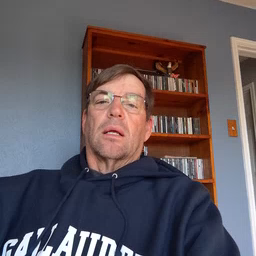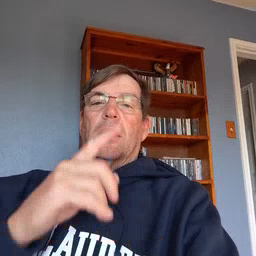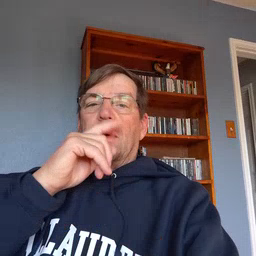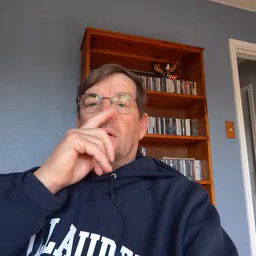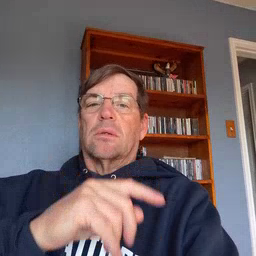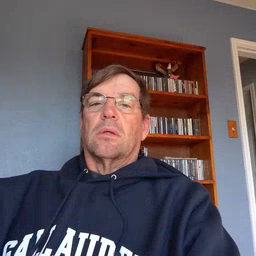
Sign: mouse